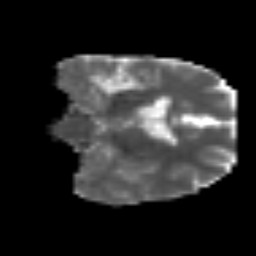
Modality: MD
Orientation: coronal
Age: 62
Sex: female
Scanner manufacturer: siemens
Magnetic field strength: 3 T
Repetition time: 3.2 s
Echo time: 0.081 s